Question: I'm using a progress view (UIProgressView) as the 'titleView' in a navigation item, so that it appears in my navigation bar. No matter what I do, it appears very narrow in iOS 7.1:

I hate this version of the progress view. How can make it fatter / thicker / taller? I've tried everything suggested <URL>!
Here's my code (the whole thing is happening in code; I have no nibs or storyboards in this project):
'''
UIProgressView* prog = [[UIProgressView alloc] init];
self.prog = prog;
self.prog.progressTintColor = [UIColor colorWithRed:1.000 green:0.869 blue:0.275 alpha:1.000];
self.prog.trackTintColor = [UIColor darkGrayColor];
self.navigationItem.titleView = prog;
'''
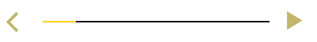
Answer: I solved this in a peculiarly tricky way. We already know that providing a height constraint should work. But simply doing that crashed my app. In the end I had a brainstorm. I used view as my 'titleView', and put the progress view inside of that. Now I was able to apply appropriate constraints:
'''
UIProgressView* prog = [[UIProgressView alloc] init];
self.prog = prog;
self.prog.progressTintColor = [UIColor colorWithRed:1.000 green:0.869 blue:0.275 alpha:1.000];
self.prog.trackTintColor = [UIColor darkGrayColor];
self.prog.translatesAutoresizingMaskIntoConstraints = NO;
CGFloat w = 150;
CGFloat h = 10;
[self.prog addConstraint:[NSLayoutConstraint constraintWithItem:self.prog attribute:NSLayoutAttributeWidth relatedBy:0 toItem:nil attribute:NSLayoutAttributeNotAnAttribute multiplier:1 constant:w]];
[self.prog addConstraint:[NSLayoutConstraint constraintWithItem:self.prog attribute:NSLayoutAttributeHeight relatedBy:0 toItem:nil attribute:NSLayoutAttributeNotAnAttribute multiplier:1 constant:h]];
UIView* v = [[UIView alloc] initWithFrame:CGRectMake(0,0,w,h)];
[v addSubview:self.prog];
[v addConstraint:[NSLayoutConstraint constraintWithItem:self.prog attribute:NSLayoutAttributeCenterX relatedBy:0 toItem:v attribute:NSLayoutAttributeCenterX multiplier:1 constant:0]];
[v addConstraint:[NSLayoutConstraint constraintWithItem:self.prog attribute:NSLayoutAttributeCenterY relatedBy:0 toItem:v attribute:NSLayoutAttributeCenterY multiplier:1 constant:0]];
v.clipsToBounds = YES;
v.layer.cornerRadius = 4;
self.navigationItem.titleView = v;
'''
As you can see, I also took advantage of this to add some rounding to the corners. I think the result is quite nice-looking.